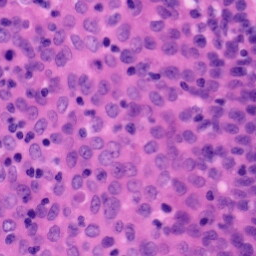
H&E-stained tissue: Tonsil